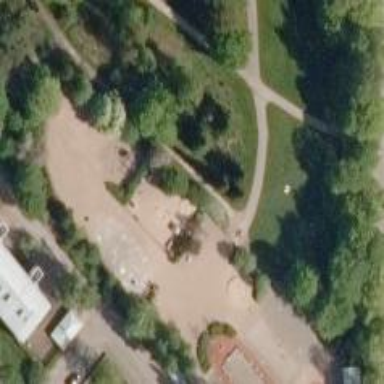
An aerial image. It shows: Springy playground.